Question: I have a simple AS2 search form done in flash, the issue I'm seeing is the combobox drop down menu is appearing underneath other comboboxes on the stage, see the screenshot below.
Is there a bit of AS2 code or something that I can use so when the component is clicked it positions it above all other components on the stage so this doesn't happen? I'm a newbie to as2 so I'm wondering if there is a z-index/position:absolute style property for the component that I could use.

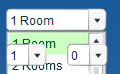
Answer: I think you should look into the 'DepthManager' class:
<URL>